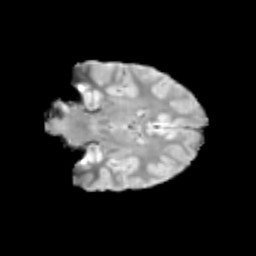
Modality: T2w
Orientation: coronal
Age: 13
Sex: male
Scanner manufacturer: siemens
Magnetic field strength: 3 T
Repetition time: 3.8 s
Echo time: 0.07 s